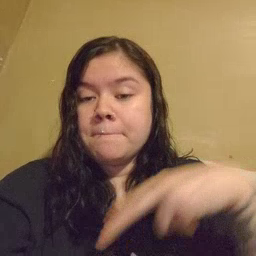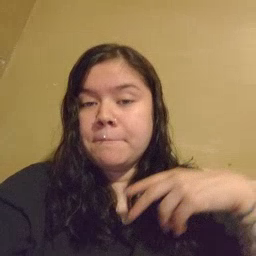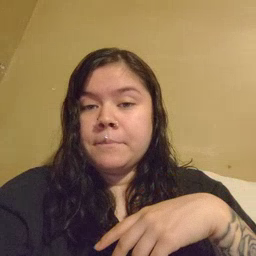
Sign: jump